Interaction volume radius: 5 \u00c5
Interaction volume height: 40 \u00c5
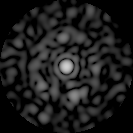
Disorder parameter: 0.8297